Question: I am trying to subclass the 'IBMDataObject' from the Mobile Data SDK on Bluemix. The 'IBMData' framework in written in Objective-C, so the init method I am trying to override, looks like this:
'''
- (instancetype)initWithClass:(NSString *)classname;
'''
Using this in Swift, it gets converted to:
'''
init!(withClass classname: String!) {
super.init(withClass: classname)
}
'''
This must conflict with a naming convention check in Swift, because I then get the error:

Having the word class in the init method name seems to cause an issue because the auto-fix deletes 'withClass' and puts in the keyword 'class'.
I am not sure if there is a workaround for this, maybe a warning suppression? Or does the 'IBMDataObject' init method need to change it's name?
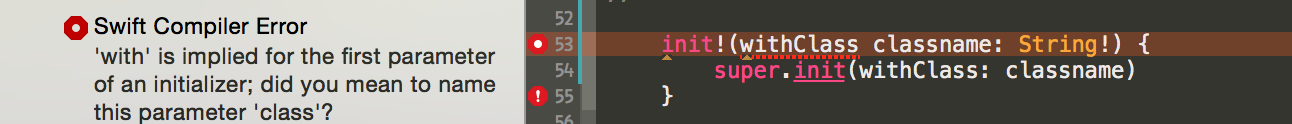
Answer: I faced the same error, fixed it by changing the override method with:
'''
required override init() {
super.init(withClass: "Item")
}
'''
Since the init method is required to receive a string argument.
<<(NSString *)classname;>>
Also changed the init method to:
'''
init(className: String){
super.init(withClass: className)
}
'''
Hope it helps.